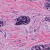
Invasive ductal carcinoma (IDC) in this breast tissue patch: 0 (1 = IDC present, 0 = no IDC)